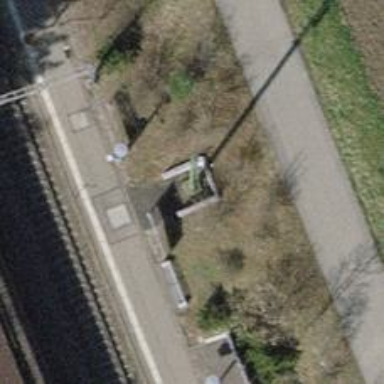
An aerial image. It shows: Mast tower used for communication.